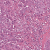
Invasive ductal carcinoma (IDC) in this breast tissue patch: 1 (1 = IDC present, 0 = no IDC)